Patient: sex M, age 68
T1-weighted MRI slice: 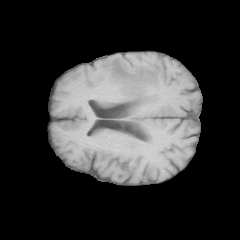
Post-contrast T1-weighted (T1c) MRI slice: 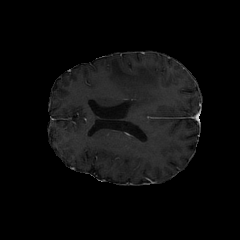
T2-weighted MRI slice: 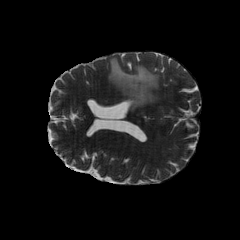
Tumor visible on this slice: yes
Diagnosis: Glioblastoma, IDH-wildtype
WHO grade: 4